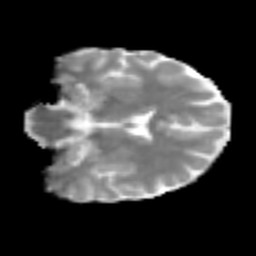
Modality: MD
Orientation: coronal
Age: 20
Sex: female
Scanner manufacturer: siemens
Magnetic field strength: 3 T
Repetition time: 2.3 s
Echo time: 0.085 s